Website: home-depot
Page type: payment
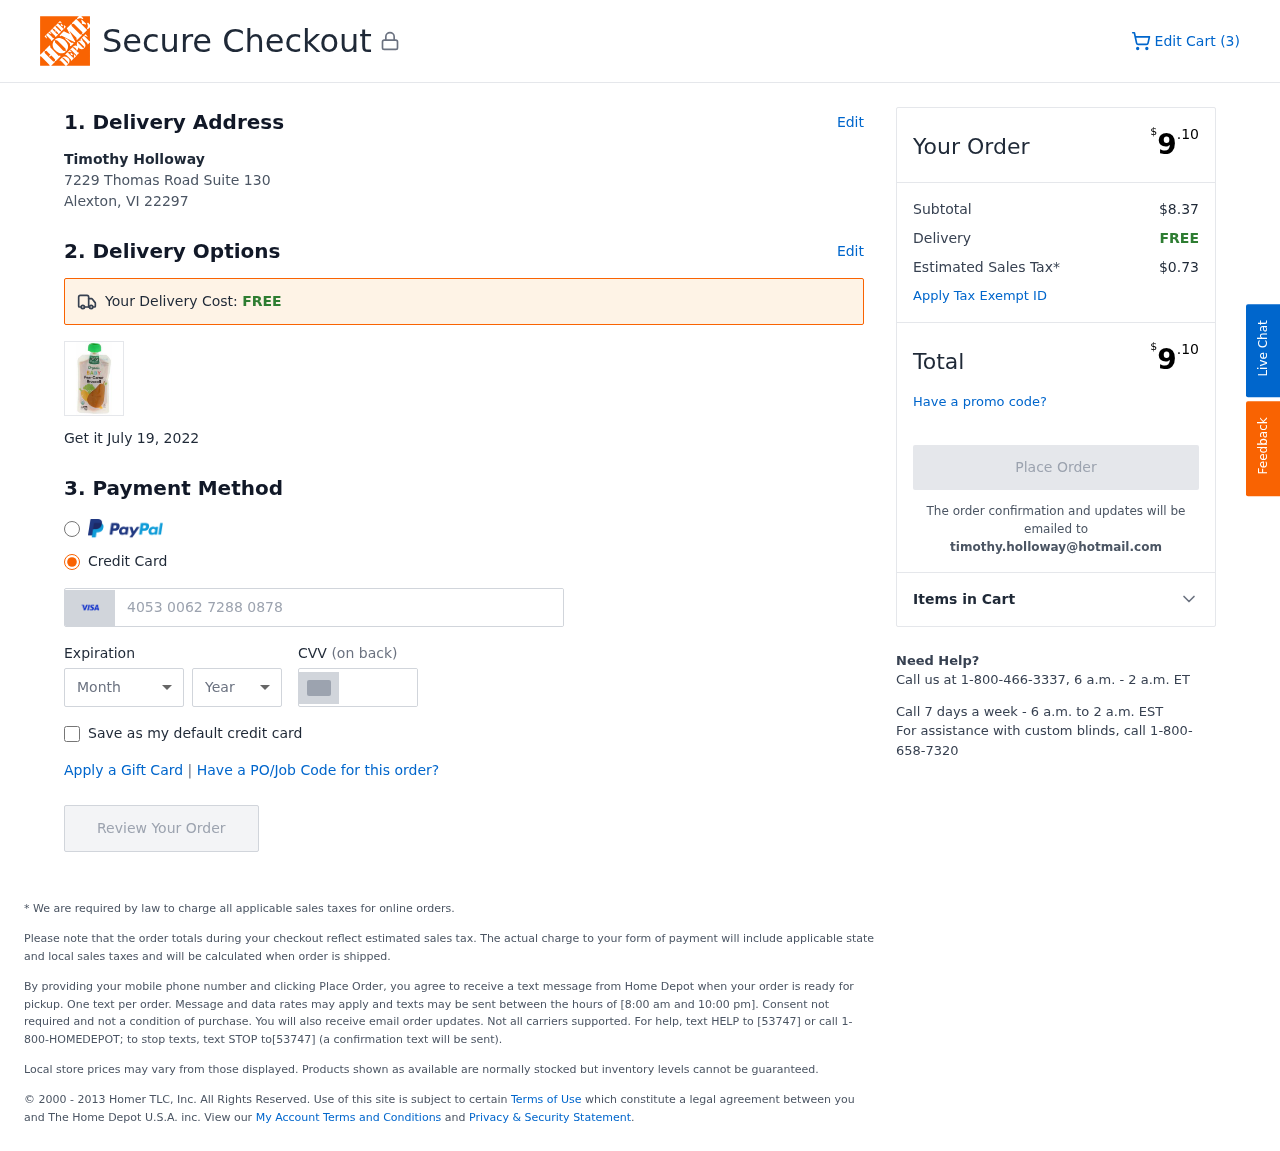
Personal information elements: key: PII_CARD_CVV
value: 094
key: PII_CARD_EXPIRY_MONTH
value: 12
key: PII_CARD_EXPIRY_YEAR
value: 28
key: PII_CARD_NUMBER
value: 4053 0062 7288 0878
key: PII_CITY_STATE_ZIP
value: Alexton, VI 22297
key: PII_EMAIL
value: timothy.holloway@hotmail.com
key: PII_FULLNAME
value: Timothy Holloway
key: PII_STREET
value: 7229 Thomas Road Suite 130
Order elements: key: ORDER_NUM_ITEMS
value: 3
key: ORDER_DELIVERY_DATE
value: July 19, 2022
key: ORDER_TOTAL
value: $9.10
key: ORDER_SUBTOTAL
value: $8.37
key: ORDER_SHIPPING_COST
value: FREE
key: ORDER_TAX
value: $0.73